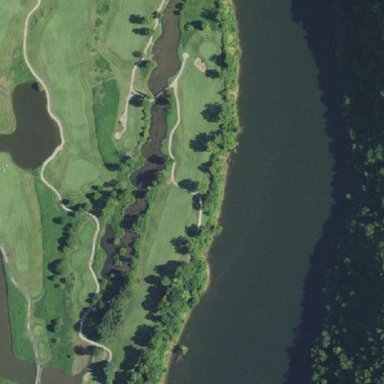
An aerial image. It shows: Picturesque scene of golf course with lateral water hazard.